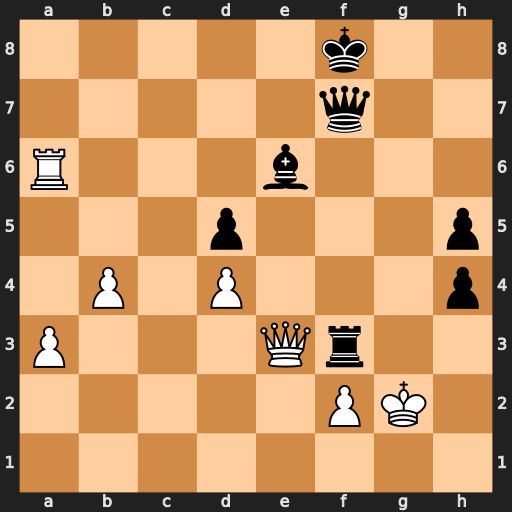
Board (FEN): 5k2/5q2/R3b3/3p3p/1P1P3p/P3Qr2/5PK1/8
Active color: w
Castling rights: -
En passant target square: -
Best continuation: Qh6+ Qg7+ Qxg7+ Kxg7 Kxf3